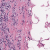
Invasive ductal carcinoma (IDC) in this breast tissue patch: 0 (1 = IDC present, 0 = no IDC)